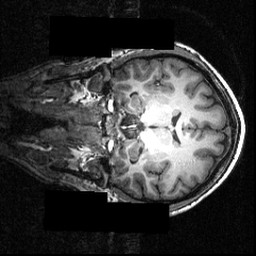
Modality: T1w
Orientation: coronal
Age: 24
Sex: male
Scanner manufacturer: siemens
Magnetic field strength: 3.951 T
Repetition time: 1.5 s
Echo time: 0.00335 s